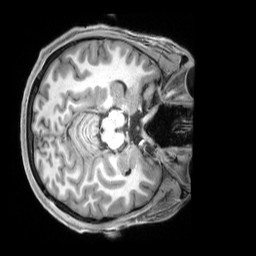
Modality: T1w
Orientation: axial
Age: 31
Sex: male
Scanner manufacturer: siemens
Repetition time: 2.3 s
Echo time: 0.00229 s